Question: The figure describes the ball exchange problem. The white ball can exchange positions with the adjacent colored balls in the 4-neighborhood. The target state is that all balls are arranged in the order of red, blue, green, yellow and purple from the upper left corner in the order of rows first and columns. How many exchanges are needed?
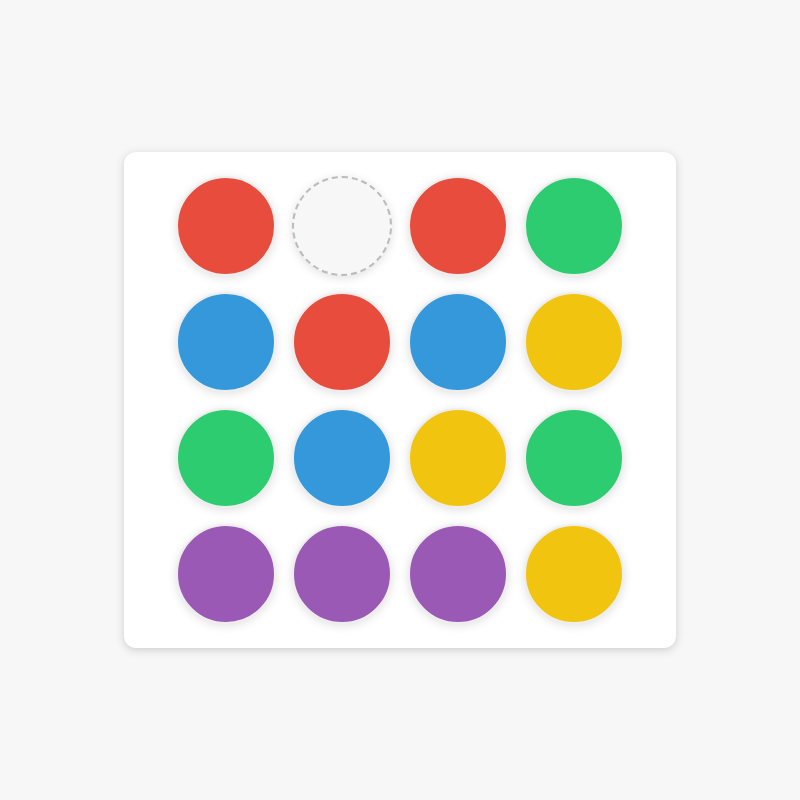
Answer: 13